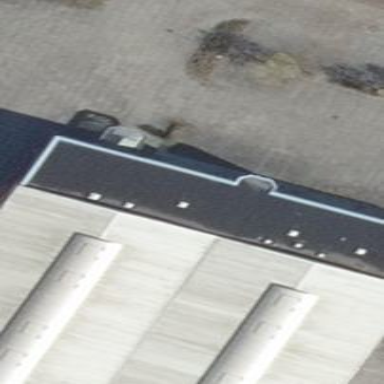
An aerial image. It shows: Part of building.